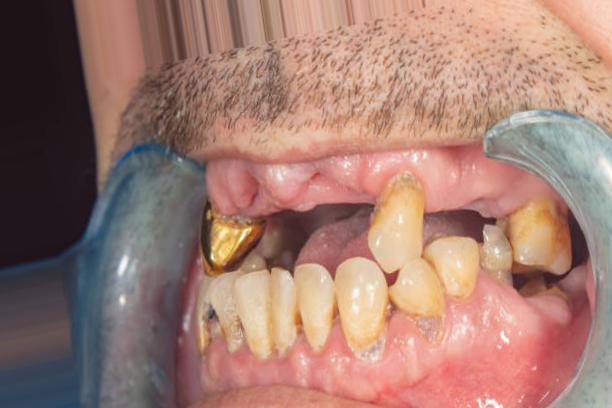
Condition: Caries